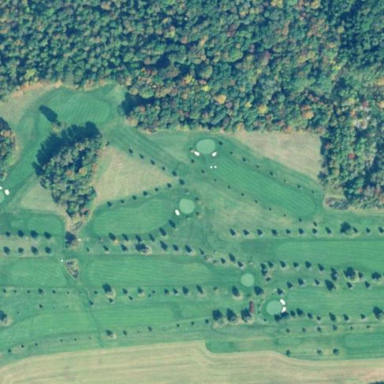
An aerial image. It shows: Golf course.